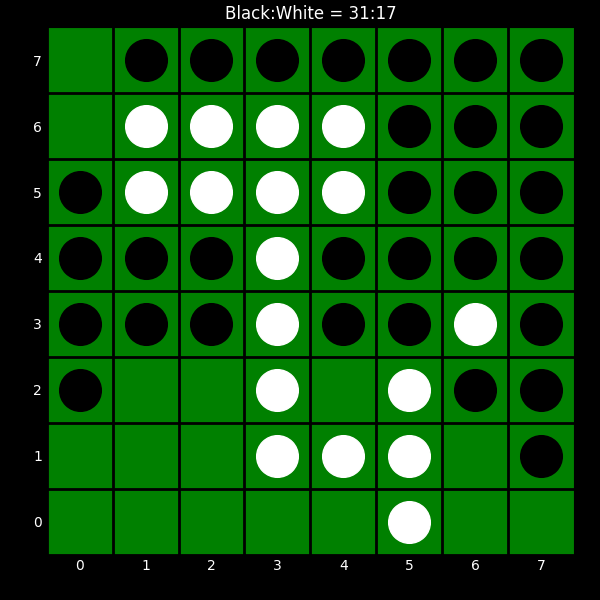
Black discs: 31
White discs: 17